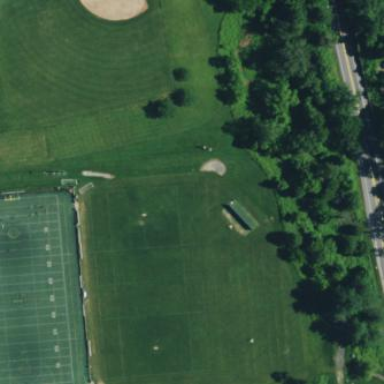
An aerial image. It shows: Grass pitch designated for lacrosse matches.